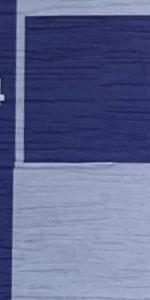
Label: Empty